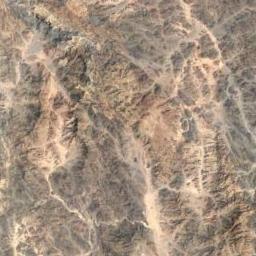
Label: mountain